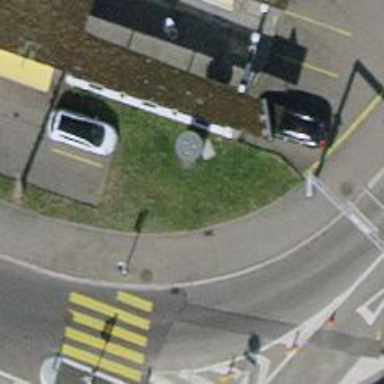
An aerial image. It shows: Advertising column.